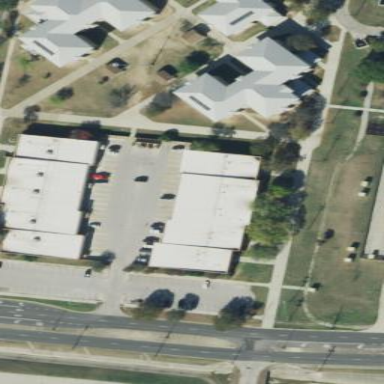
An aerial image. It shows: Building.